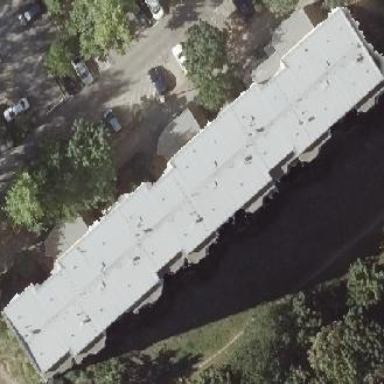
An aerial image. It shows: Flat-roofed apartment building.